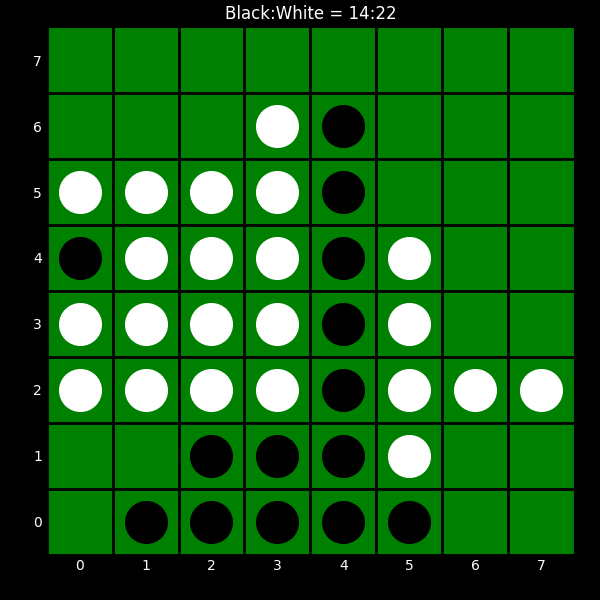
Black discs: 14
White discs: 22